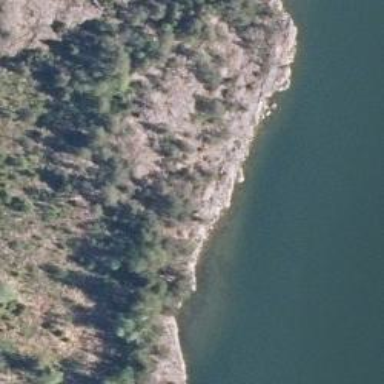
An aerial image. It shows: Natural cliff.